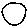
Label: circle